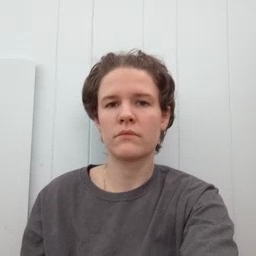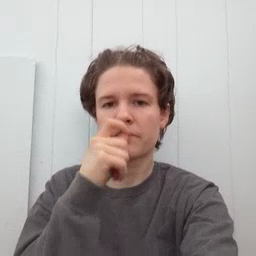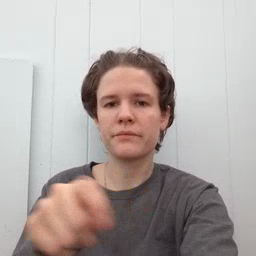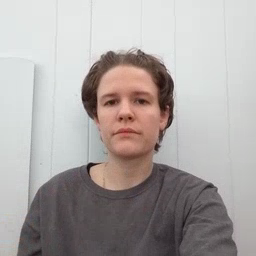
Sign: pen